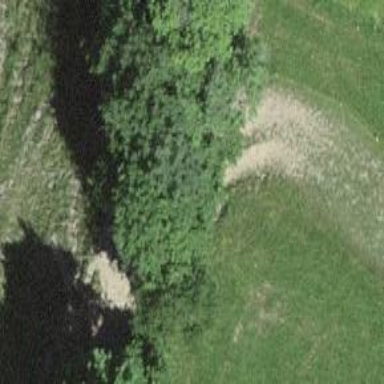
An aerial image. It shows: Row of trees in natural setting.